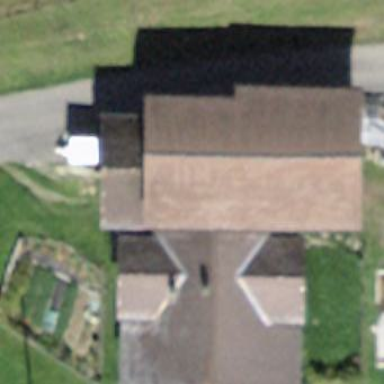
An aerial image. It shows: Barn.